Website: macys
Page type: billing-address
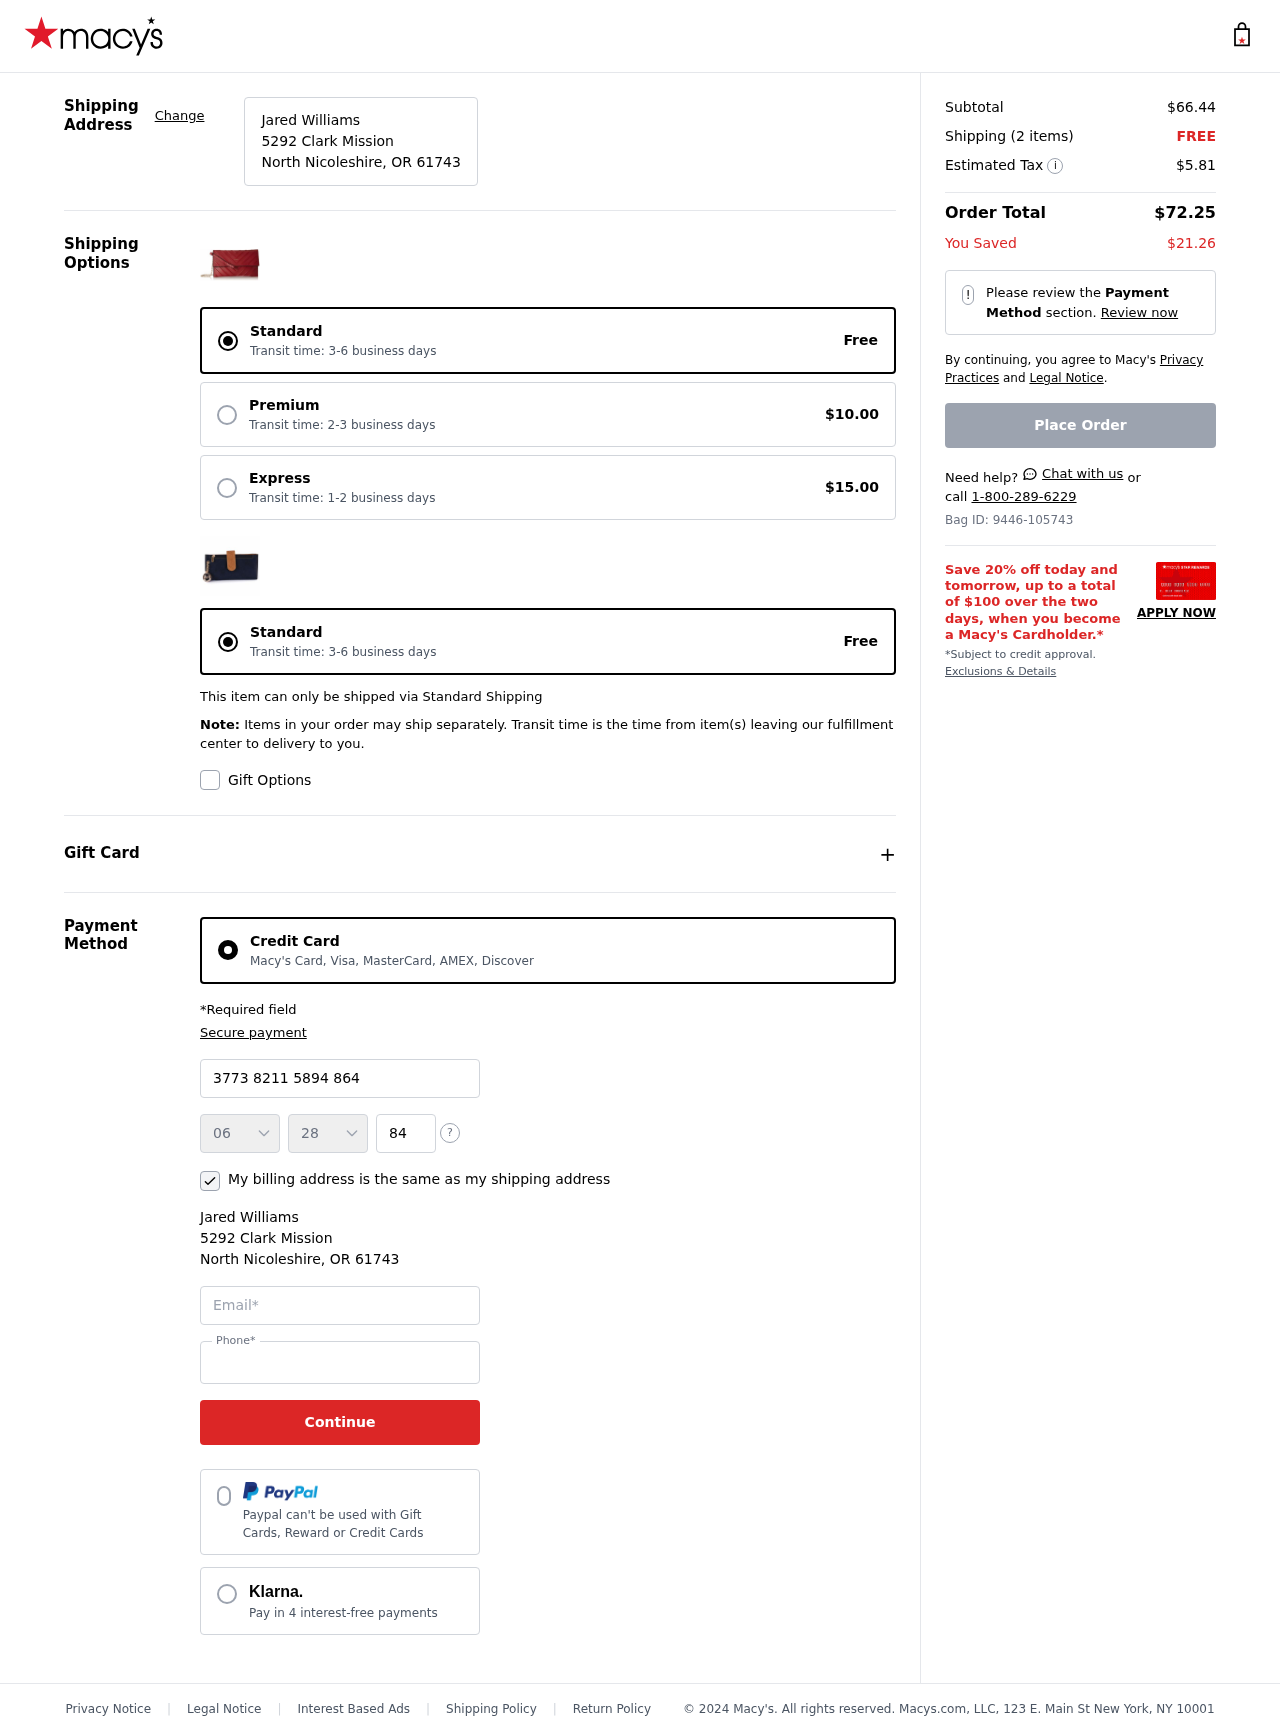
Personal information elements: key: PII_CARD_CVV
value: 8494
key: PII_CARD_EXPIRY_MONTH
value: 06
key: PII_CARD_EXPIRY_YEAR
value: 28
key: PII_CARD_NUMBER
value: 3773 8211 5894 864
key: PII_CITY_STATE_ZIP
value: North Nicoleshire, OR 61743
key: PII_EMAIL
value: jared_williams@hotmail.com
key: PII_FULLNAME
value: Jared Williams
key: PII_PHONE
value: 5046555150
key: PII_STREET
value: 5292 Clark Mission
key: PII_FULLNAME2
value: Jared Williams
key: PII_CITY
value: North Nicoleshire
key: PII_STATE_ABBR
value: OR
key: PII_POSTCODE
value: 61743
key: PII_POSTCODE_FULL
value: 61743
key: PII_CITY_STATE
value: North Nicoleshire, OR
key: PII_POSTCODE_NUMERIC
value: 61743
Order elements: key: ORDER_SUBTOTAL
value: $66.44
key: ORDER_NUM_ITEMS
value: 2
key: ORDER_SHIPPING_COST
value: FREE
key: ORDER_TAX
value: $5.81
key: ORDER_TOTAL
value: $72.25
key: ORDER_SAVINGS
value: $21.26
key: ORDER_ID
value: Bag ID: 9446-105743